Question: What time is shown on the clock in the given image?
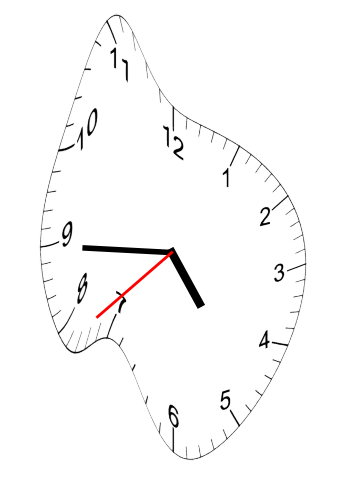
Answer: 04:44:38